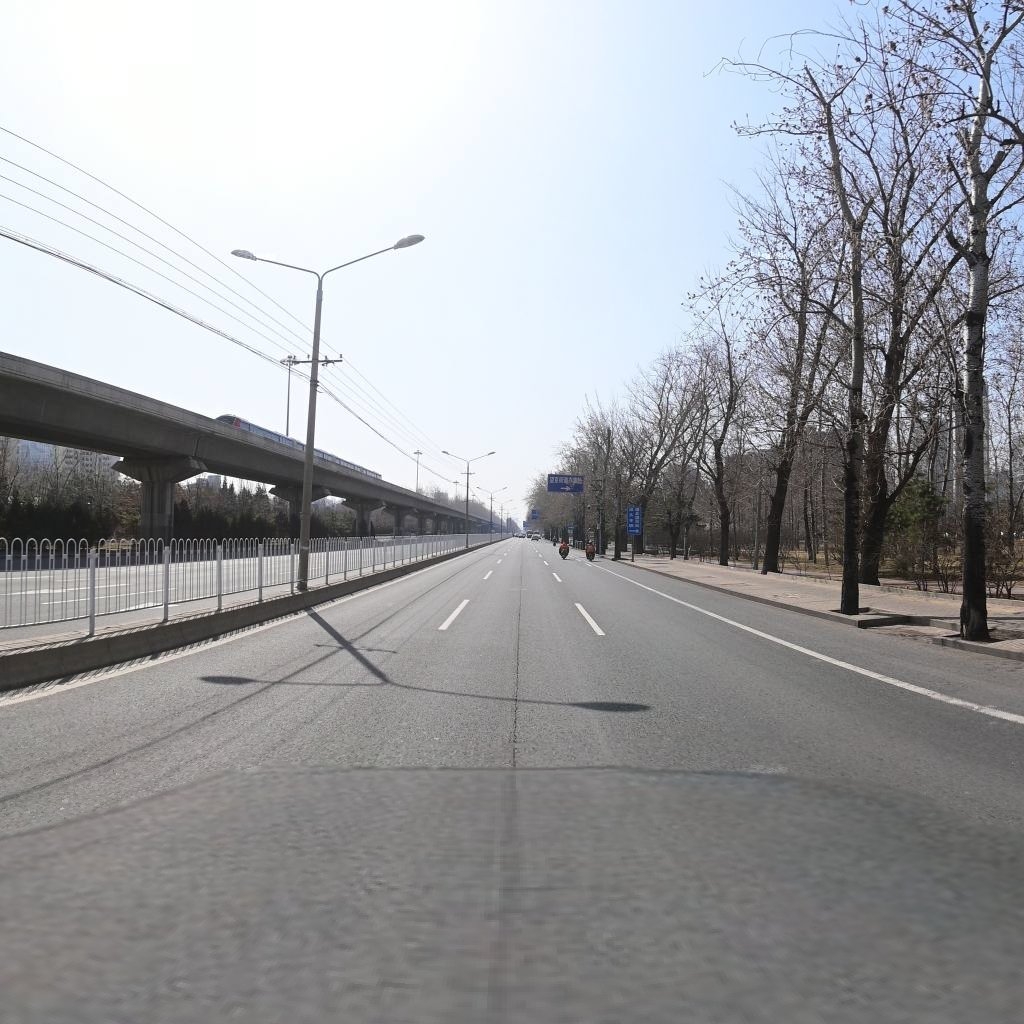
Region: Chaoyang
Road damage annotations: longitudinal crack